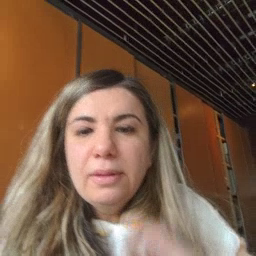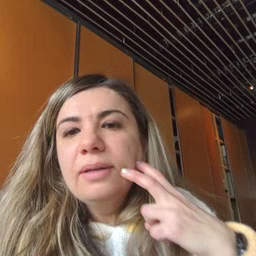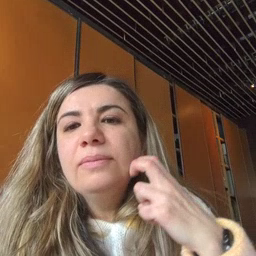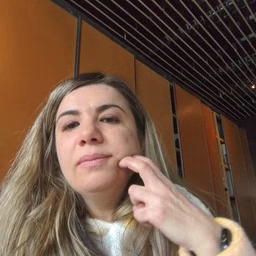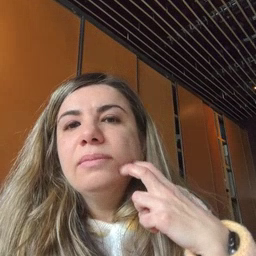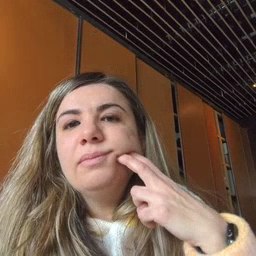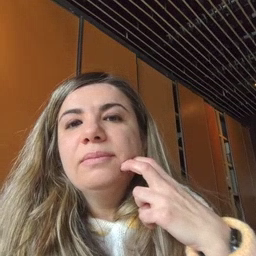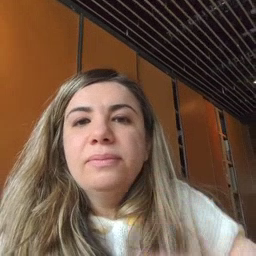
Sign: gum